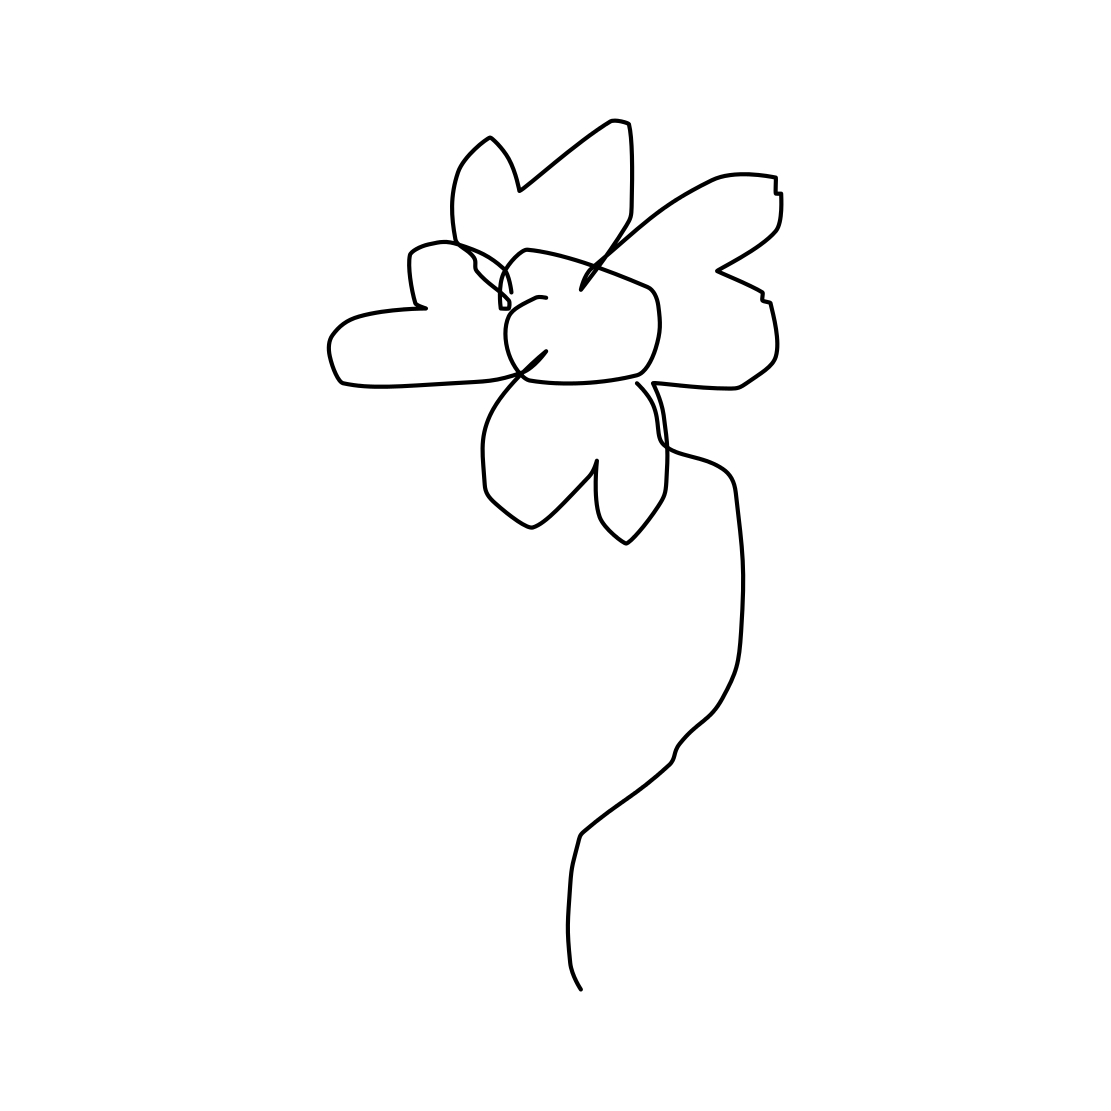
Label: flower with stem